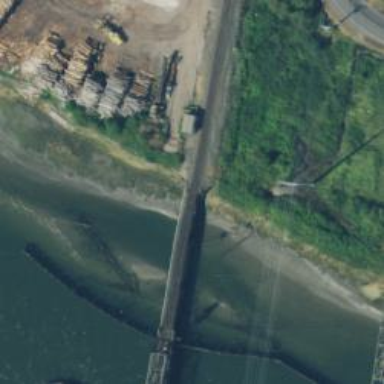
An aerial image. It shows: Swing bridge over railway line.